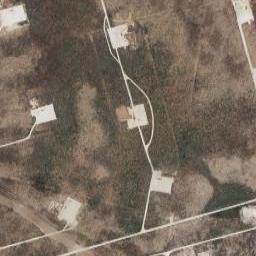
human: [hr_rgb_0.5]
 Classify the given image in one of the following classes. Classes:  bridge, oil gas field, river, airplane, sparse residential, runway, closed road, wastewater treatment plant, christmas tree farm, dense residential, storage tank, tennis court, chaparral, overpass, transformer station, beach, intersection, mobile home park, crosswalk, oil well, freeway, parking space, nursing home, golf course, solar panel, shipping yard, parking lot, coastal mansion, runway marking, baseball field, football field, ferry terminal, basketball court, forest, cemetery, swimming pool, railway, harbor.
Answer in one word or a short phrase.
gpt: oil gas field